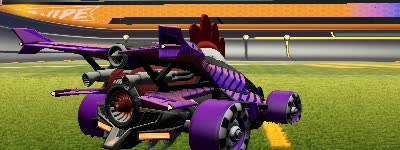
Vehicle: aftershock